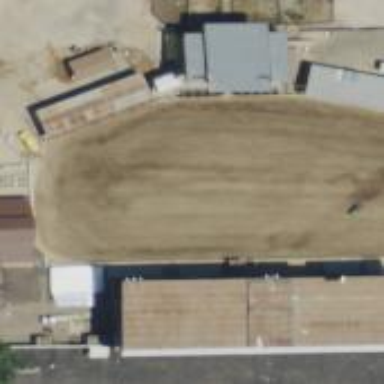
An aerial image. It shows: Equestrian pitch for leisure land activities.